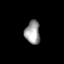
Tissue: prostate
Cell type: T cells
Senescence score: 0.3544
Nuclear area (px): 337
Mean DAPI intensity: 159.137